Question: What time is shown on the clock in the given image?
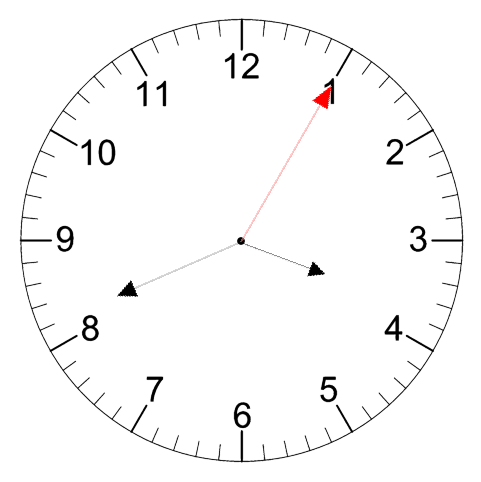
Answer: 03:41:05